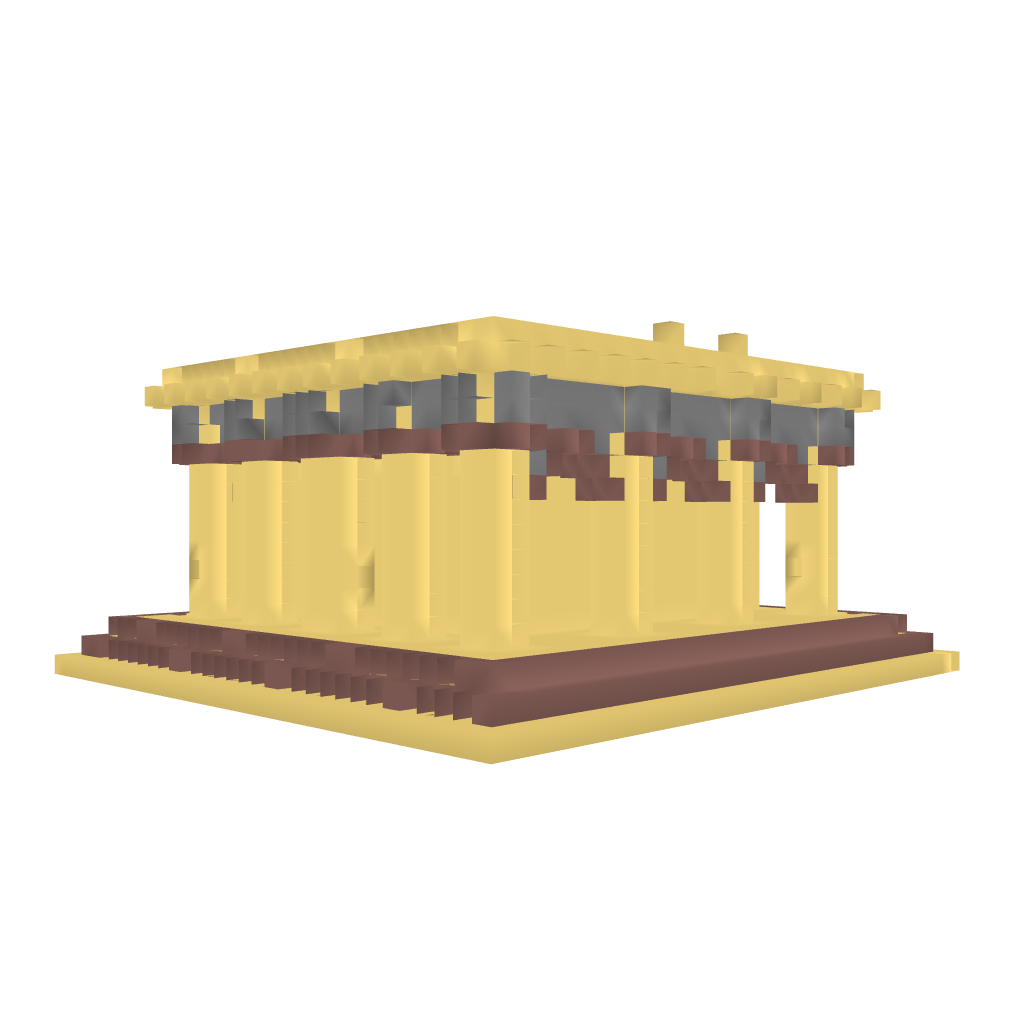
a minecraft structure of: Sand Tempel bad low quality